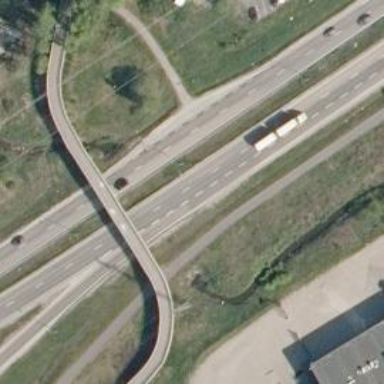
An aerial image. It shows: Asphalt trunk link road.